Aerial crown-view tile of a tropical tree (Barro Colorado Island, Panama), acquired 20250414:
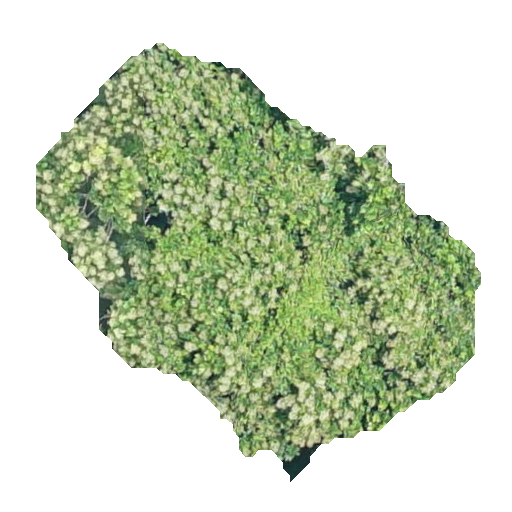
Species: Anacardium excelsum
GBIF accepted scientific name: Anacardium excelsum
Crown area: 169.437 m²